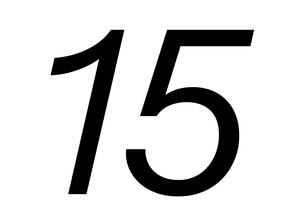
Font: InstrumentSans-Italic_Italic